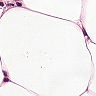
Metastatic tissue present: no